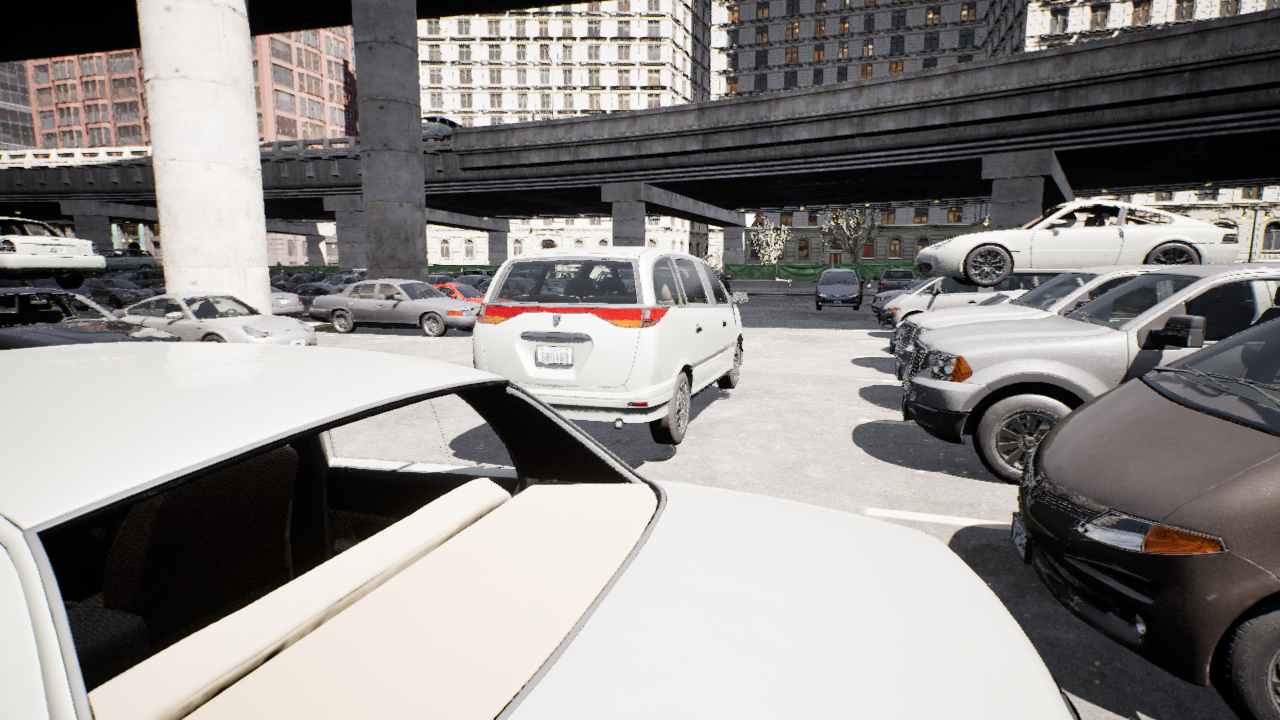
Venue: arterial
Lighting: clear day
Vehicle rig: minivan